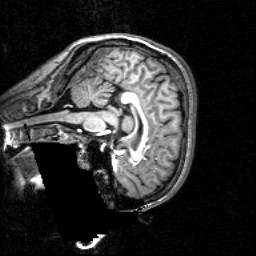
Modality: T1w
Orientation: sagittal
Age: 29
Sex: female